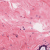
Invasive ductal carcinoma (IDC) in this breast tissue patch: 0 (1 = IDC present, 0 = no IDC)